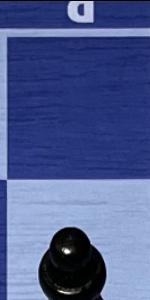
Label: Empty